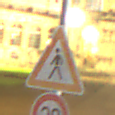
Verkehrszeichen: FussgaengerRechts
Zusatzzeichen unten: Geschwindigkeit20
Umgebung: Outdoor, Urban
Tageszeit: Night
Wetter: Overcast
Licht: Artificial
Jahreszeit: NotSpecified
Kontrast: HighContrast